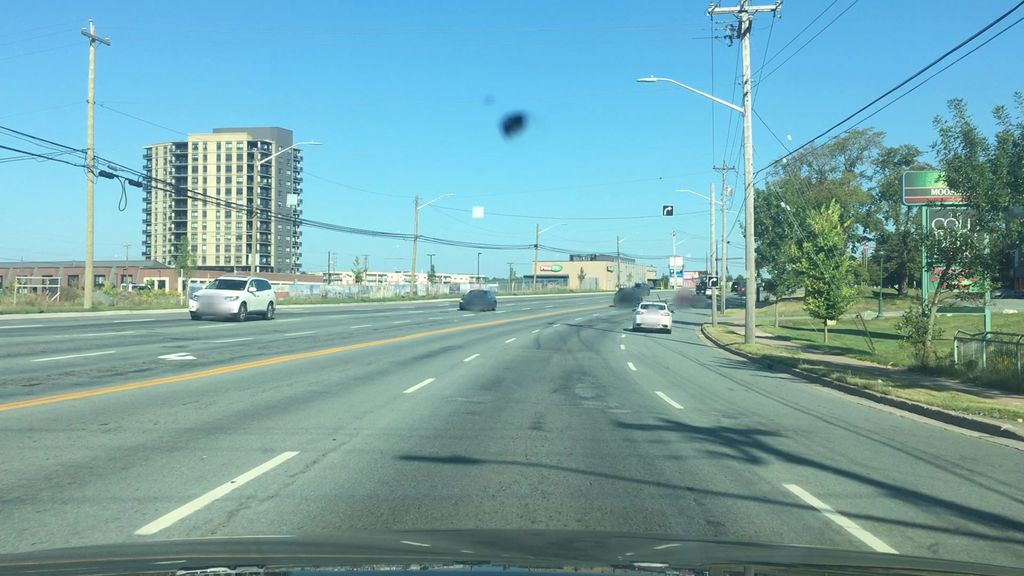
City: halifax